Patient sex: F
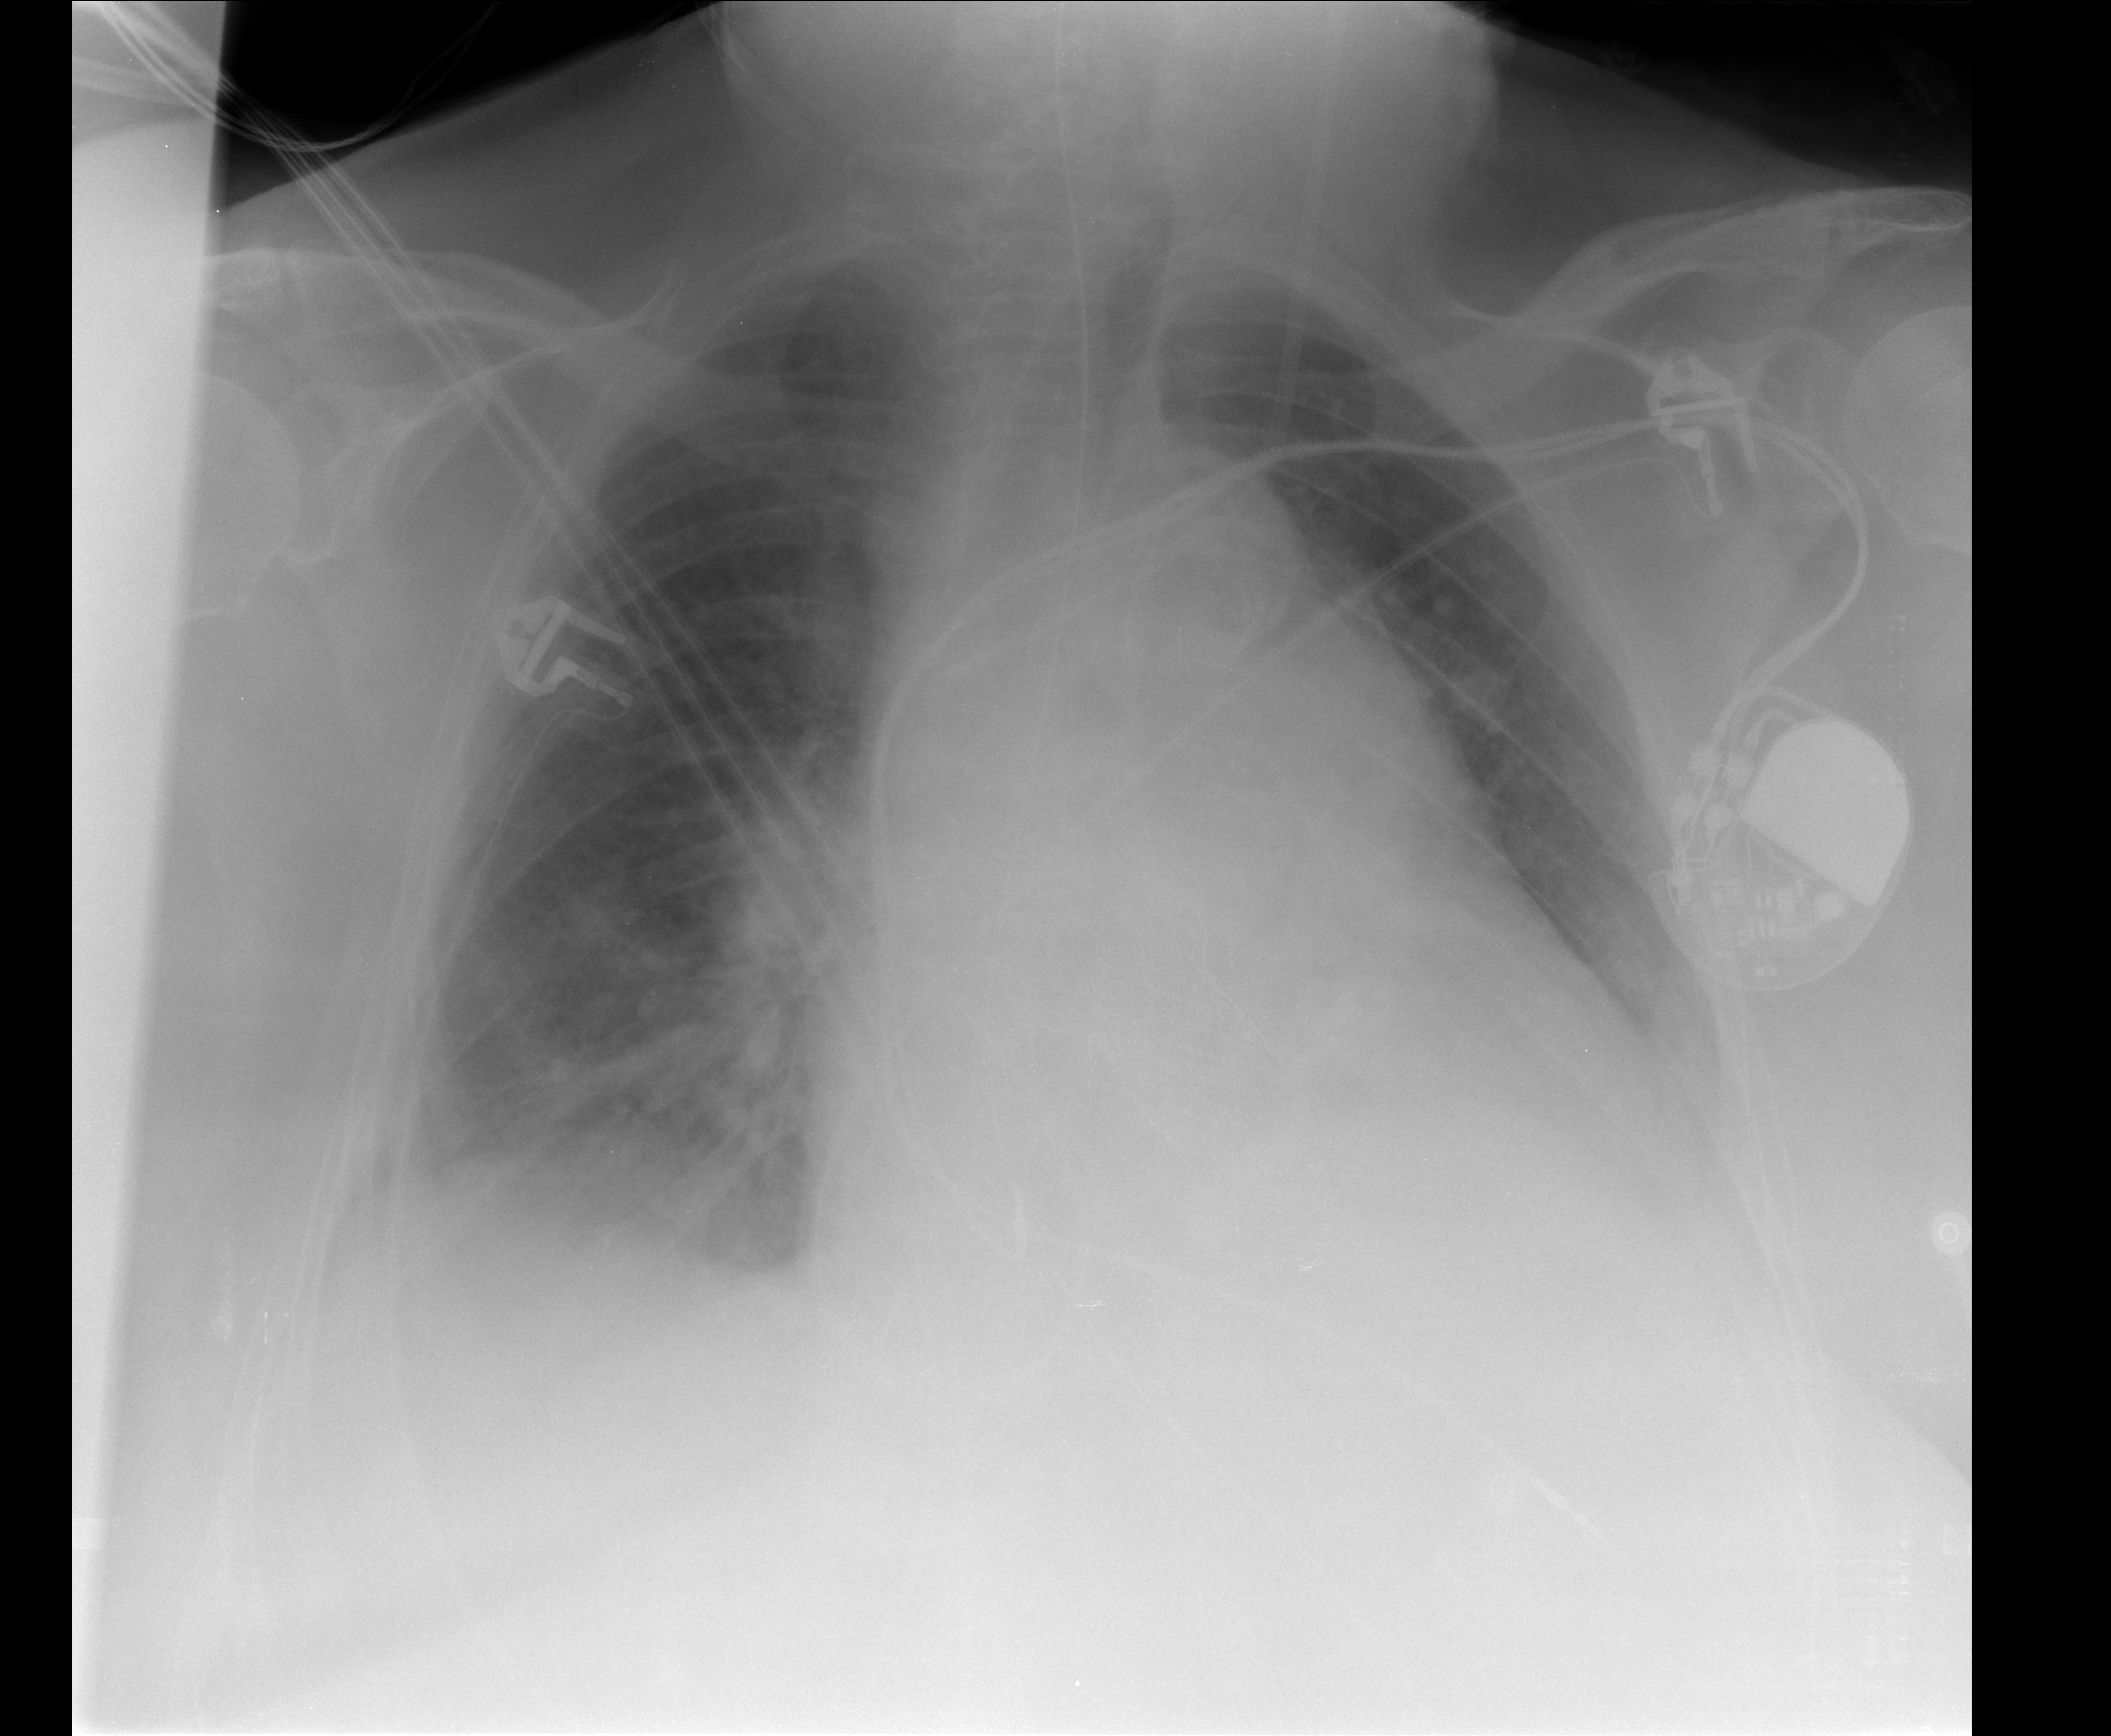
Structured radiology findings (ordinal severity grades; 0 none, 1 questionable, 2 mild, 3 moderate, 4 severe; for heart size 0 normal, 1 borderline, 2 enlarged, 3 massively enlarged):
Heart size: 2
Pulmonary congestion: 2
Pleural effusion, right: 2
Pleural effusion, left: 2
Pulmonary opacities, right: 2
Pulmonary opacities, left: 0
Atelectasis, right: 2
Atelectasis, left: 2